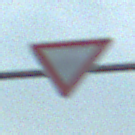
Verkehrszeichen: VorfahrtGewaehren
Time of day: SunriseSunset
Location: Outdoor (Nature)
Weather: PartlyCloudy
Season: NotSpecified
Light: Natural